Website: home-depot
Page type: receipt
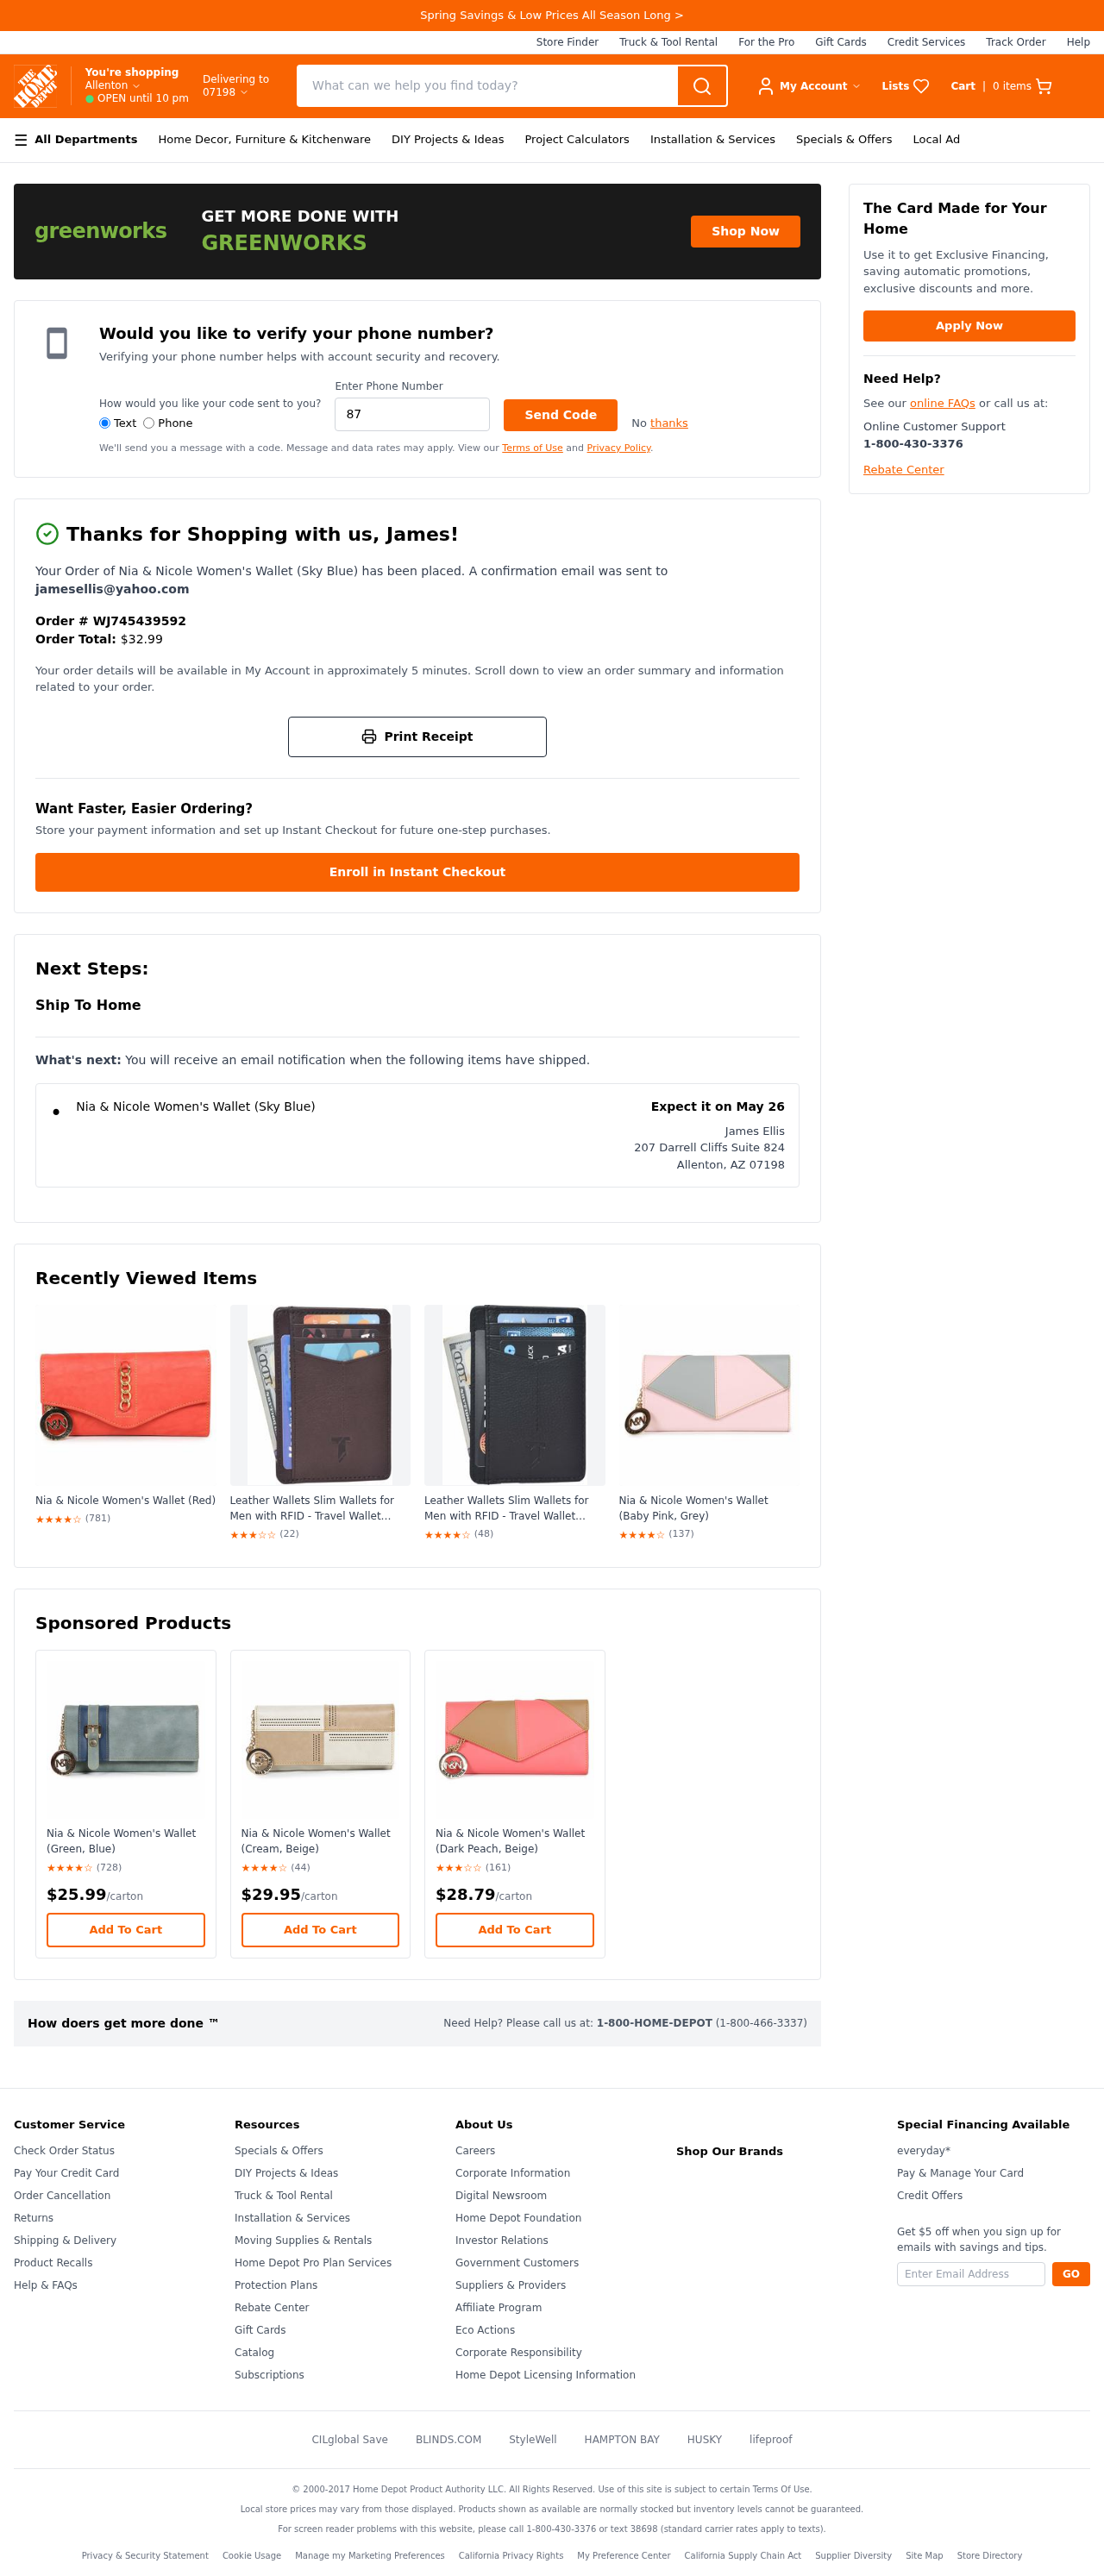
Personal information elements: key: PII_CITY
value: Allenton
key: PII_CITY_STATE_ZIP
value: Allenton, AZ 07198
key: PII_EMAIL
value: jamesellis@yahoo.com
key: PII_FIRSTNAME
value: James
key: PII_FULLNAME
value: James Ellis
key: PII_PHONE
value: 8704214914
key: PII_POSTCODE
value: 07198
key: PII_STREET
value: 207 Darrell Cliffs Suite 824
Product elements: key: PRODUCT1_NAME
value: Nia & Nicole Women's Wallet (Sky Blue)
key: PRODUCT2_NAME
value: Nia & Nicole Women's Wallet (Red)
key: PRODUCT2_RATING
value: ★★★★☆
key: PRODUCT2_NUM_RATINGS
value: (781)
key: PRODUCT3_NAME
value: Leather Wallets Slim Wallets for Men with RFID - Travel Wallet Wallets for Men RFID Blocking Front P
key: PRODUCT3_RATING
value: ★★★☆☆
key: PRODUCT3_NUM_RATINGS
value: (22)
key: PRODUCT4_NAME
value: Leather Wallets Slim Wallets for Men with RFID - Travel Wallet Wallets for Men RFID Blocking Front P
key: PRODUCT4_RATING
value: ★★★★☆
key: PRODUCT4_NUM_RATINGS
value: (48)
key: PRODUCT5_NAME
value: Nia & Nicole Women's Wallet (Baby Pink, Grey)
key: PRODUCT5_RATING
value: ★★★★☆
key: PRODUCT5_NUM_RATINGS
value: (137)
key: PRODUCT6_NAME
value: Nia & Nicole Women's Wallet (Green, Blue)
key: PRODUCT6_RATING
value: ★★★★☆
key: PRODUCT6_NUM_RATINGS
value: (728)
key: PRODUCT6_PRICE
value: $25.99
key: PRODUCT7_NAME
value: Nia & Nicole Women's Wallet (Cream, Beige)
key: PRODUCT7_RATING
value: ★★★★☆
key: PRODUCT7_NUM_RATINGS
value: (44)
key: PRODUCT7_PRICE
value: $29.95
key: PRODUCT8_NAME
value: Nia & Nicole Women's Wallet (Dark Peach, Beige)
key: PRODUCT8_RATING
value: ★★★☆☆
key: PRODUCT8_NUM_RATINGS
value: (161)
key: PRODUCT8_PRICE
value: $28.79
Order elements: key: ORDER_NUM_ITEMS
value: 0
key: ORDER_ID
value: WJ745439592
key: ORDER_TOTAL
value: $32.99
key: ORDER_DELIVERY_DATE
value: Expect it on May 26